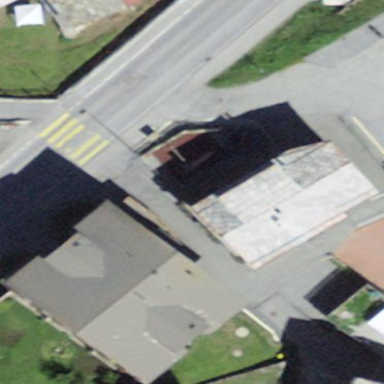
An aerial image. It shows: Gabled roof apartments building.